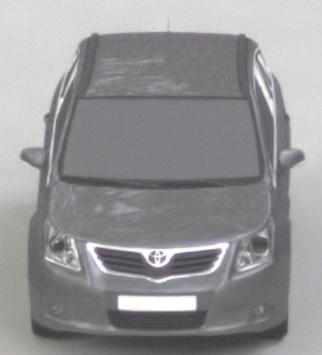
Make: Toyota
Model: Avensis 1.6
Detailed model: Avensis (T27) Notch Back
Model produced from: 2009/01
Model produced until: 2010/08
Doors: 4
Color: gray
Road condition: dry road
Daytime: morning or afternoon
Contrast: low contrast